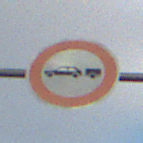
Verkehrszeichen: VerbotPersonenkraftwagenMitAnhaenger
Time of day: SunriseSunset
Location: Outdoor (RoadRail)
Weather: PartlyCloudy
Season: NotSpecified
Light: Natural